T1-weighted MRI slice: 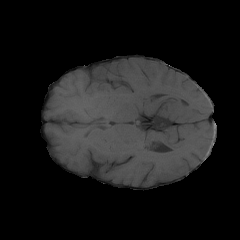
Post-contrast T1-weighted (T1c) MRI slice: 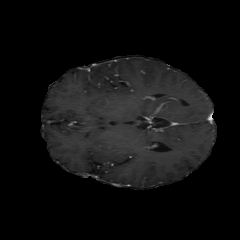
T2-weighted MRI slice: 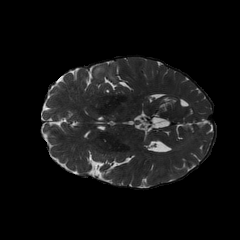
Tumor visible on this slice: yes